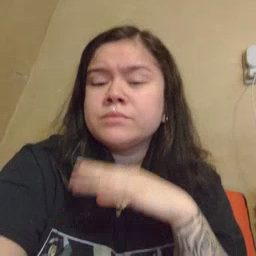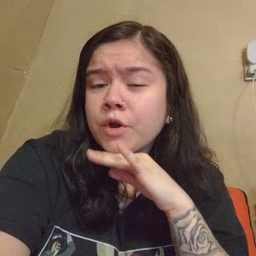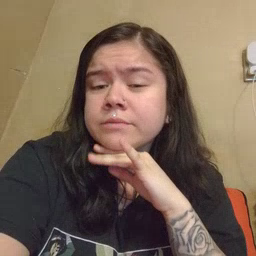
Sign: dirty